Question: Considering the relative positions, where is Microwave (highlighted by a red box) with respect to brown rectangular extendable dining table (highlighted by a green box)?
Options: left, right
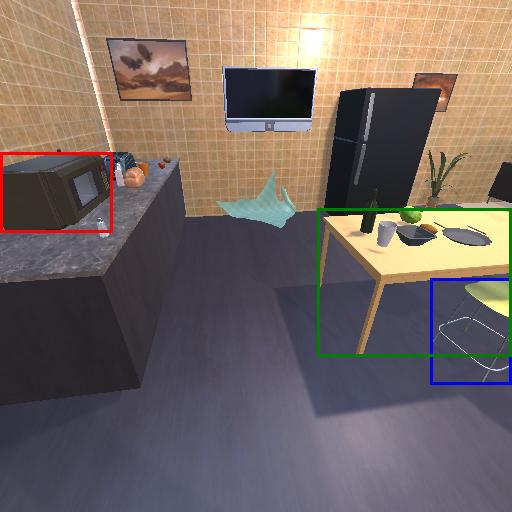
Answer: left